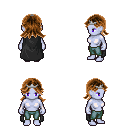
a pixel art fantasy rpg character, female body template, dark elf, purple skin, black cape, teal pants, brown loose hair, silver tiara, four views (front, back, left, right), 2x2 character sprite sheet, small pixel art, hard edges, no anti-aliasing